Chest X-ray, PA view. Patient: 25 years old, sex M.
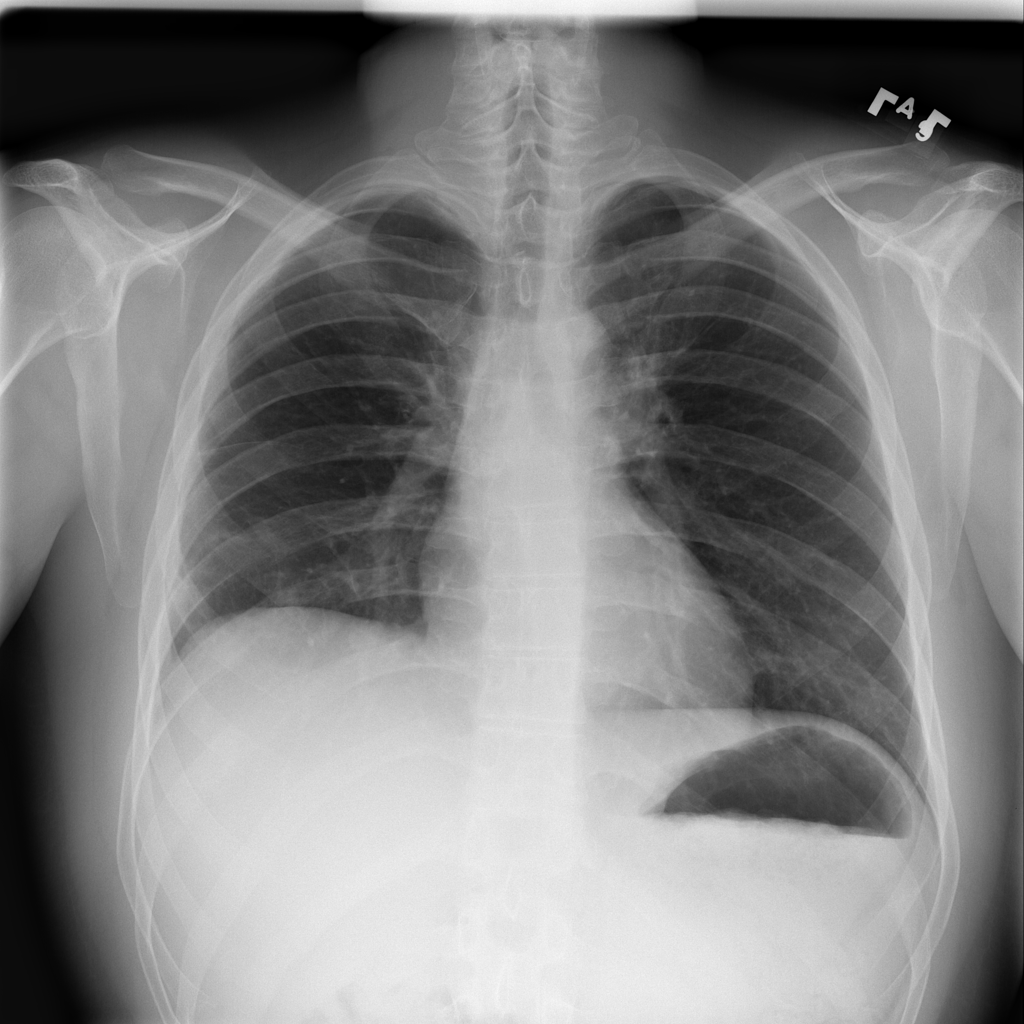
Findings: No Finding